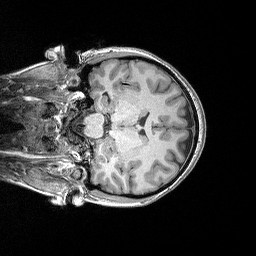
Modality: T1w
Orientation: coronal
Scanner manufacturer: siemens
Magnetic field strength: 3 T
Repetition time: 2.3 s
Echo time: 0.00298 s